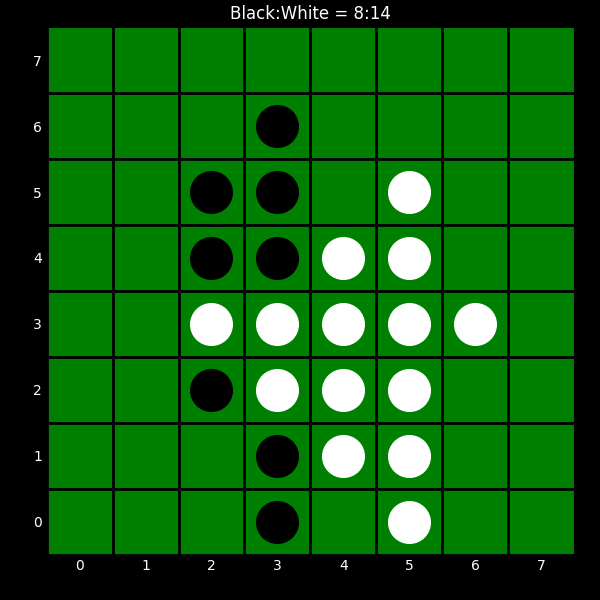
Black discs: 8
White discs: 14